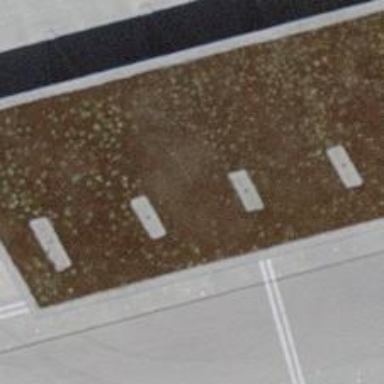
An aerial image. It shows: Bus stop with stop position for public transport.